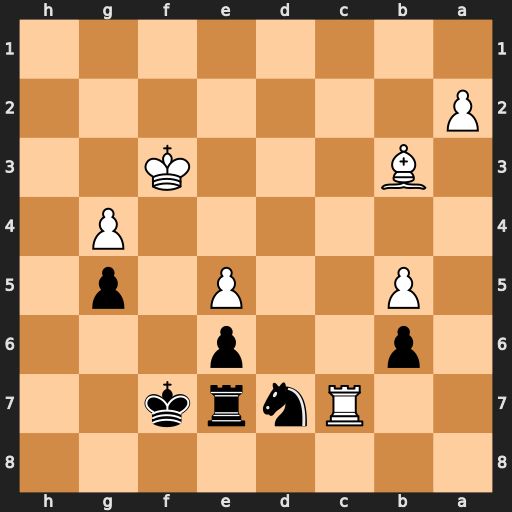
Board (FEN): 8/2Rnrk2/1p2p3/1P2P1p1/6P1/1B3K2/P7/8
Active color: b
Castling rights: -
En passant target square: -
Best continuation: Nxe5+ Ke4 Rxc7